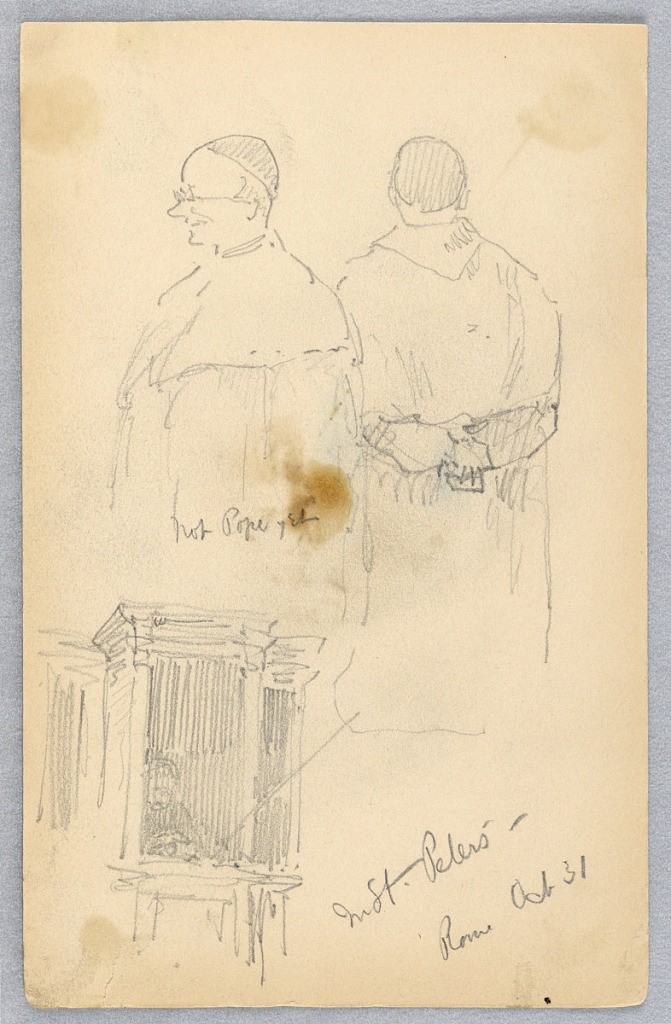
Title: Two Sketches of a Cardinal, and a Confessional
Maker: Arnold William Brunner, American, 1857–1925
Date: ca. 1883
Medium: Graphite on paper
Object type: Drawing
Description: Top, two sketches of a man in robe and zucchetto, left, profile of him facing left, right sketch from behind with arms behind him. Bottom, lower left, sketch of figure looking out of a confessional.